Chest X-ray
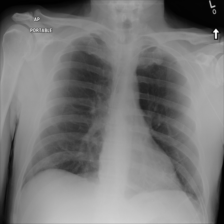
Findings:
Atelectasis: positive
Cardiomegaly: negative
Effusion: negative
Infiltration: negative
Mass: negative
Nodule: negative
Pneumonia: negative
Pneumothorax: negative
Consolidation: negative
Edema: negative
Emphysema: negative
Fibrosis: negative
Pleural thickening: negative
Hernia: negative